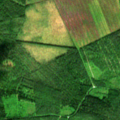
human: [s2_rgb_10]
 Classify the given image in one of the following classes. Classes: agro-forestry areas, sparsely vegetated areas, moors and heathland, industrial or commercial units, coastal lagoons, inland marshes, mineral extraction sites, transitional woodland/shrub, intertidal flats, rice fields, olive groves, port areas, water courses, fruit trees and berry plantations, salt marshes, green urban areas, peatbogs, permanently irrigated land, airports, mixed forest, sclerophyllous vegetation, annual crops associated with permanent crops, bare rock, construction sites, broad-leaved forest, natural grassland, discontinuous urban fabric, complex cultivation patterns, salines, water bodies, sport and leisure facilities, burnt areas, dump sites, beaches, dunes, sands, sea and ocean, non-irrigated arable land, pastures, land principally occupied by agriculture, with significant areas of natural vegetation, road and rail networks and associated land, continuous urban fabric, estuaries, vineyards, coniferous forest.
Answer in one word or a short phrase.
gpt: non-irrigated arable land, coniferous forest, mixed forest, transitional woodland/shrub